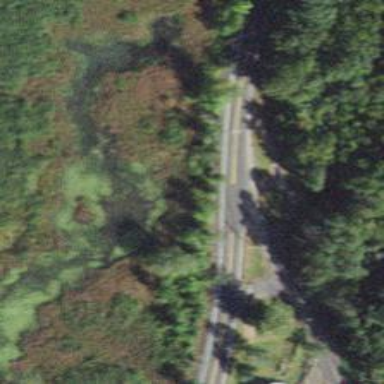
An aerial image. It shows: Stop road.